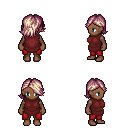
a pixel art fantasy rpg character, female body template, human, dark skin, maroon tunic, red pants, white blonde swoop hairstyle, four views (front, back, left, right), 2x2 character sprite sheet, small pixel art, hard edges, no anti-aliasing